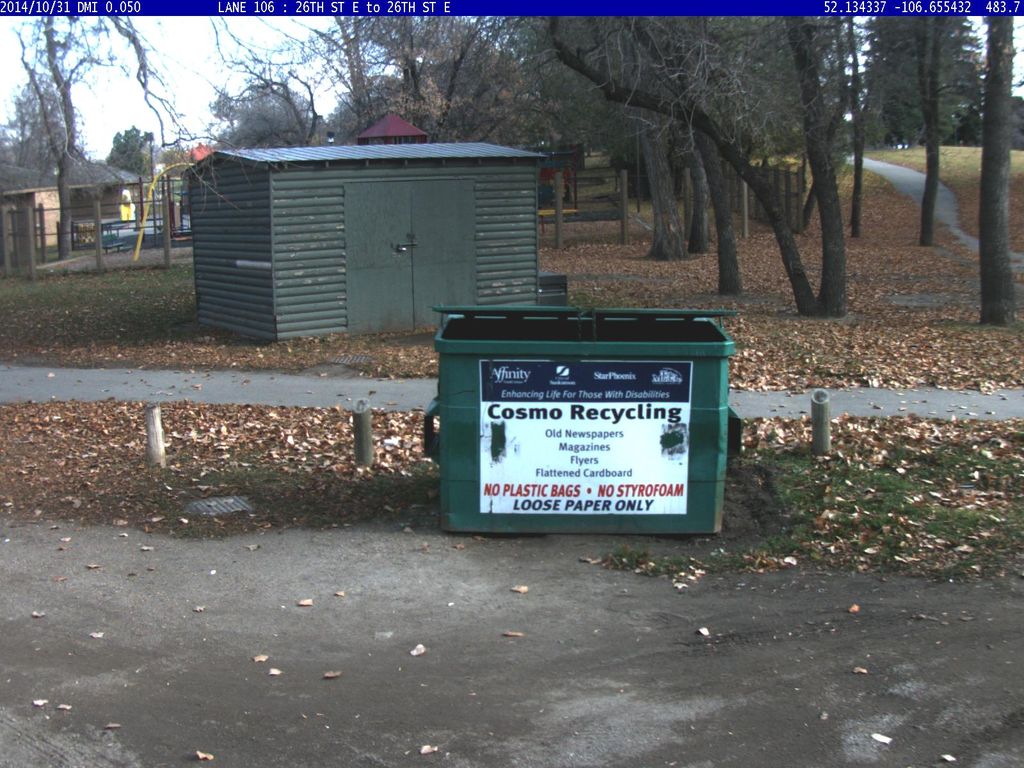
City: saskatoon